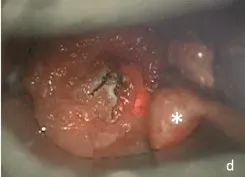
Transoral laser microsurgery (pharyngeal pouch identified with asterisk). Laser excision of the pharyngeal pouch.
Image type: medical_photograph (other_medical_photograph)